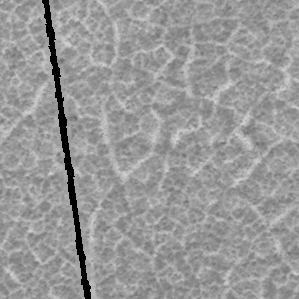
Label: frost